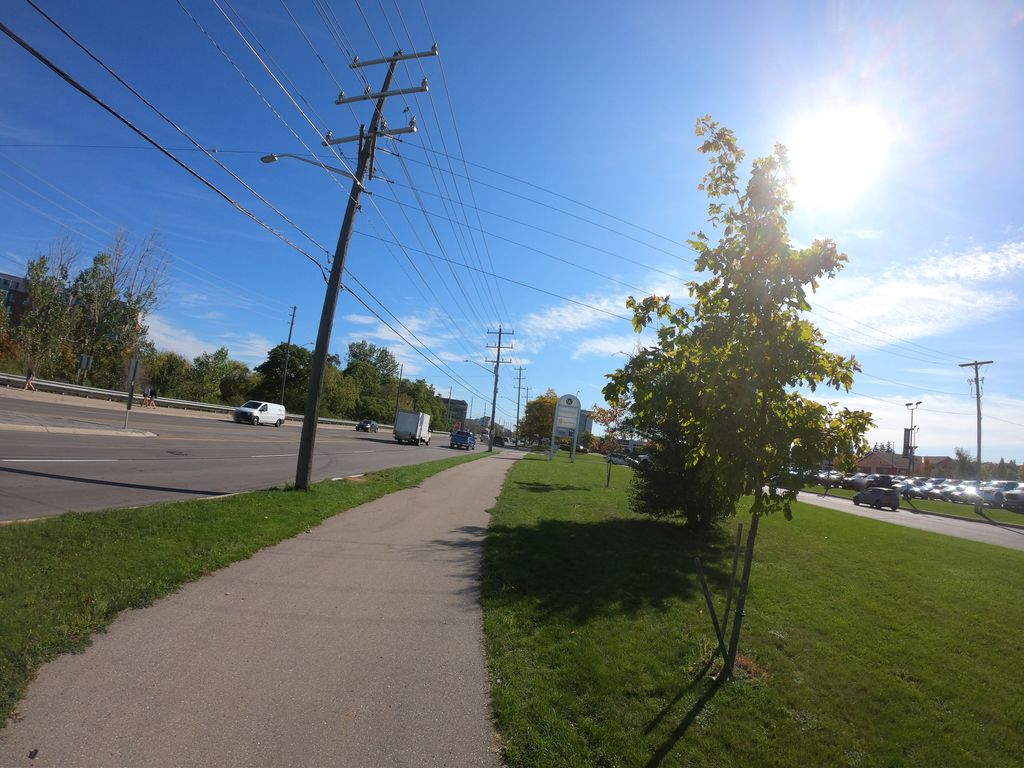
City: kitchener-waterloo